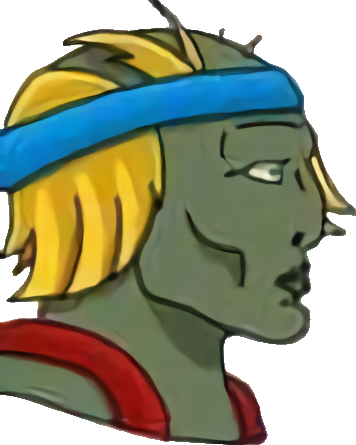
Label: 4_Yes_Chad